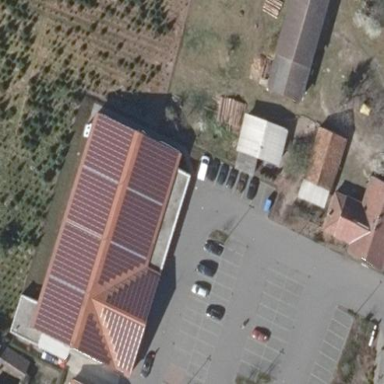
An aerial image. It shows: Retail building that is supermarket with flat grey roof. The building has various parts.